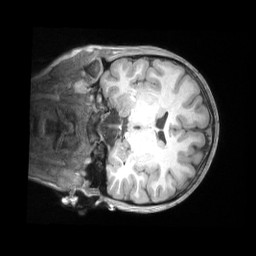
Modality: T1w
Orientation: coronal
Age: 11
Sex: male
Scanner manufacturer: siemens
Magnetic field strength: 3 T
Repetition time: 2.53 s
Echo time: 0.00164 s